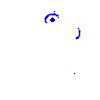
Particle: kaon